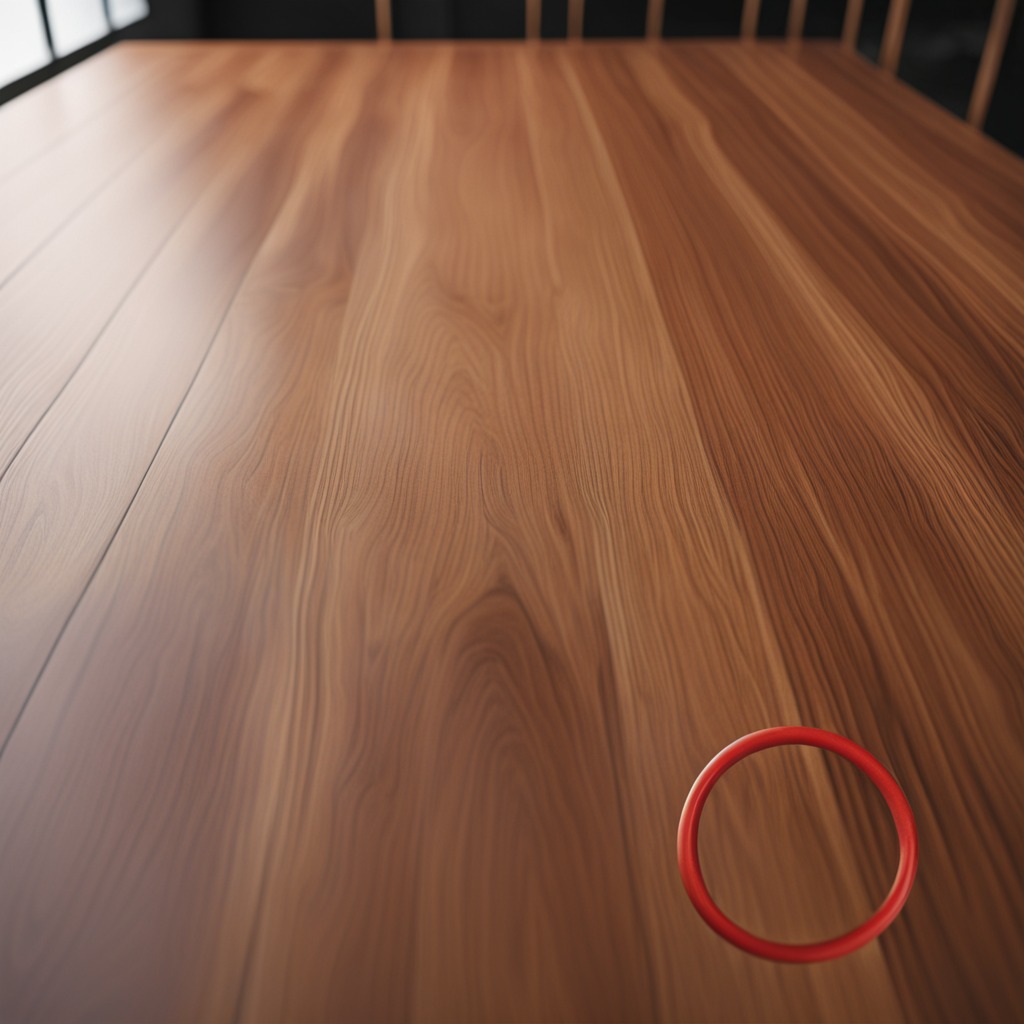
A rubber O-ring lying on a wooden table in a carpentry studio rich wood textures side lighting